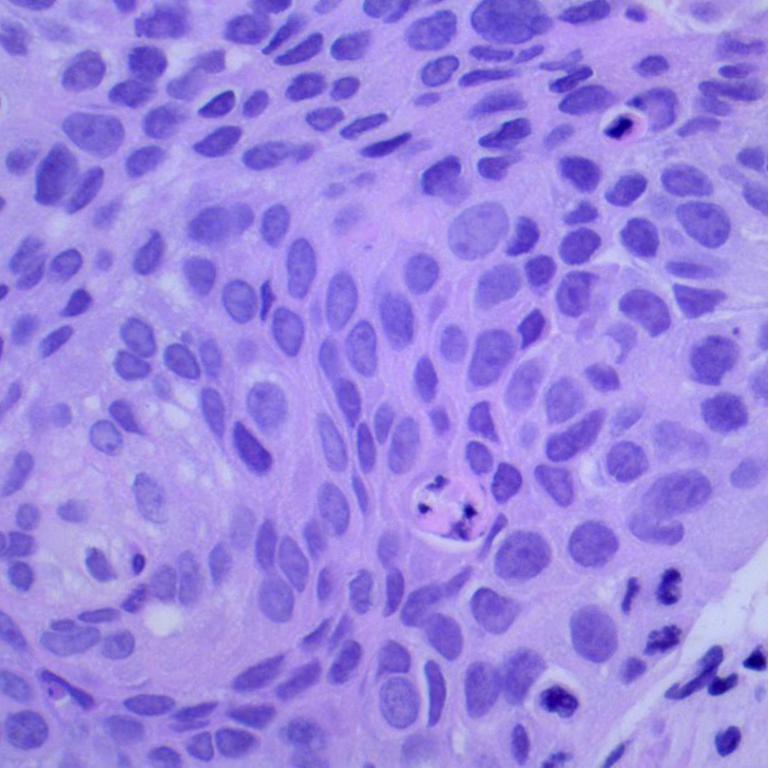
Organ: lung
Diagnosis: squamous carcinomas